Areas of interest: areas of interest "Chinese People's Liberation Army March Xinjiang Monument"
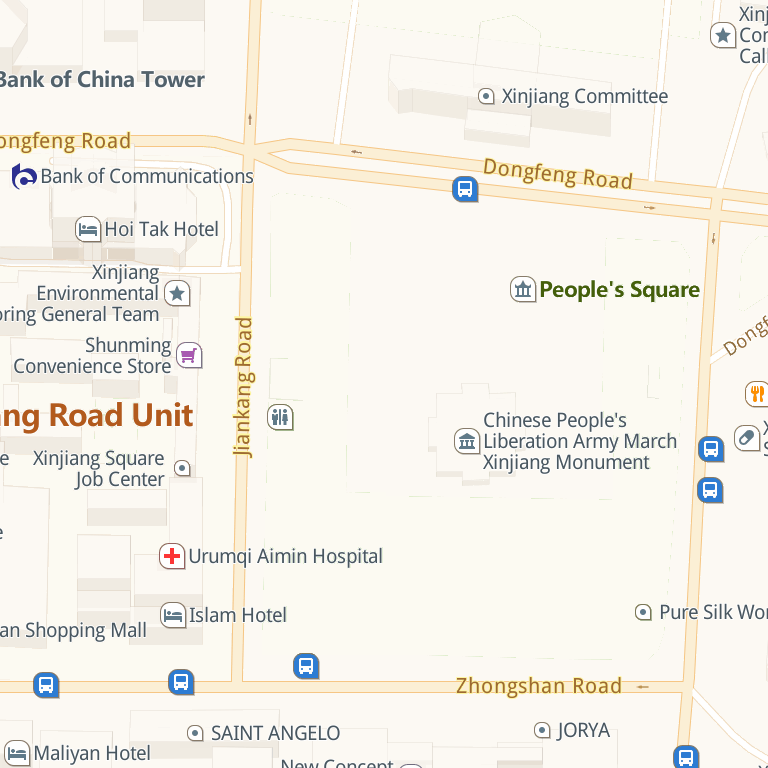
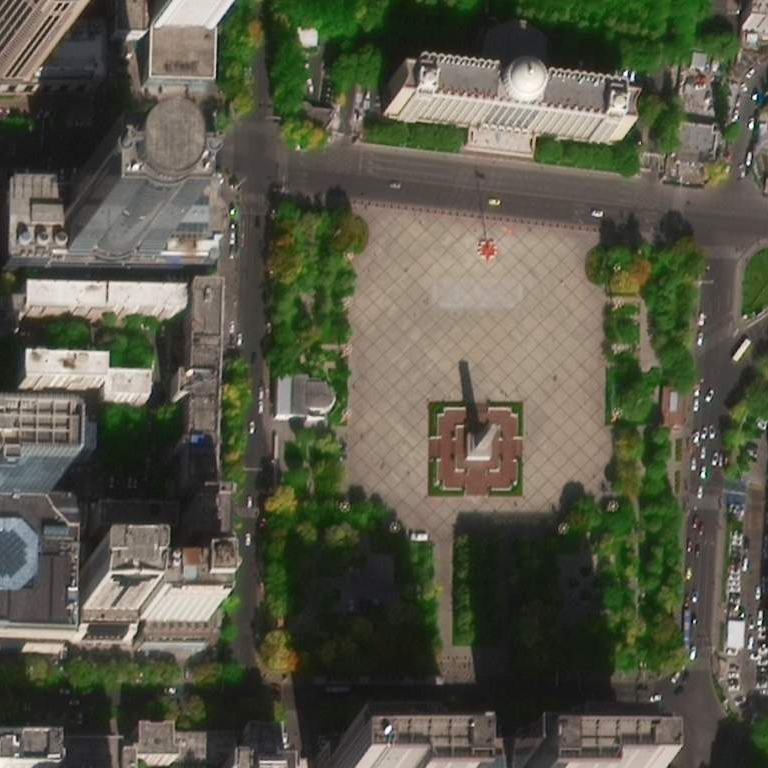